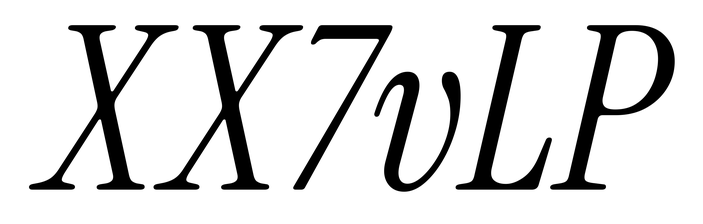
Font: InstrumentSerif-Italic